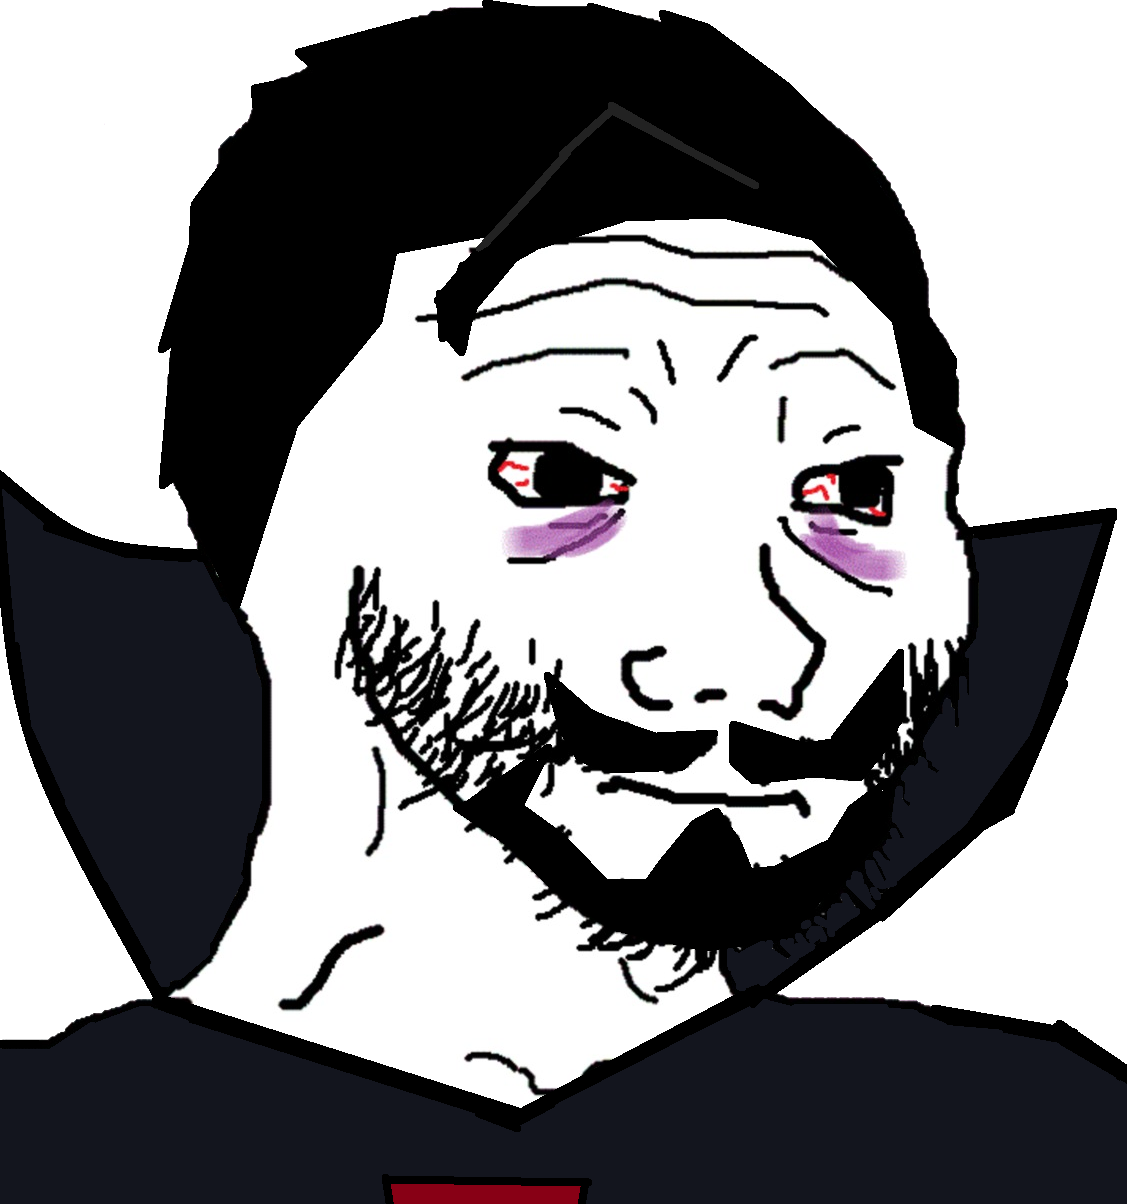
Label: 5_Doomer